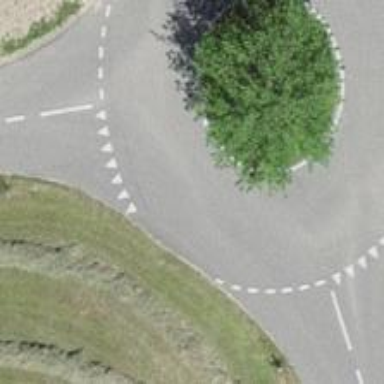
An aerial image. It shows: Unclassified road with asphalt surface leading to roundabout.